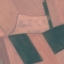
Label: AnnualCrop